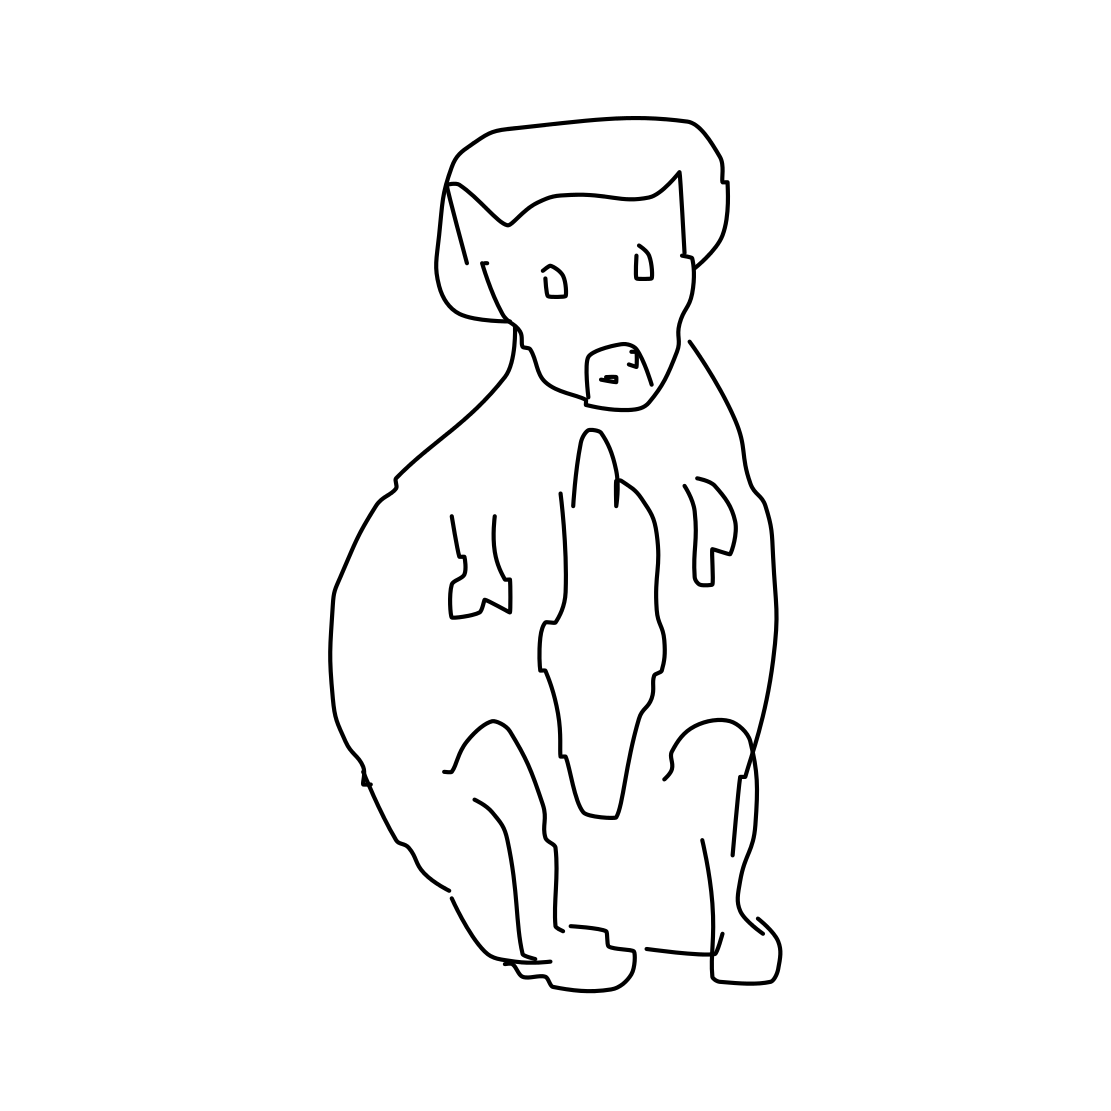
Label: bear (animal)